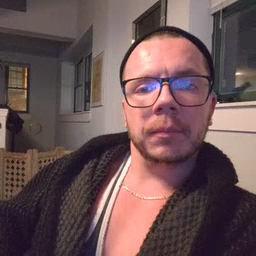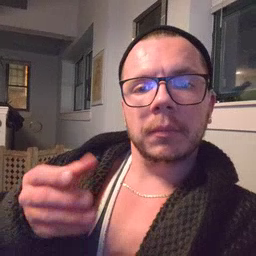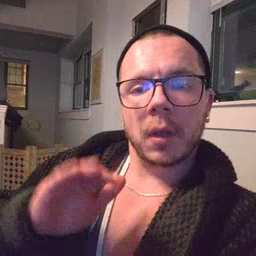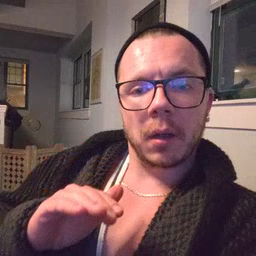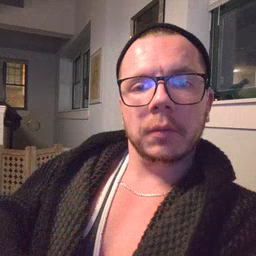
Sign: on